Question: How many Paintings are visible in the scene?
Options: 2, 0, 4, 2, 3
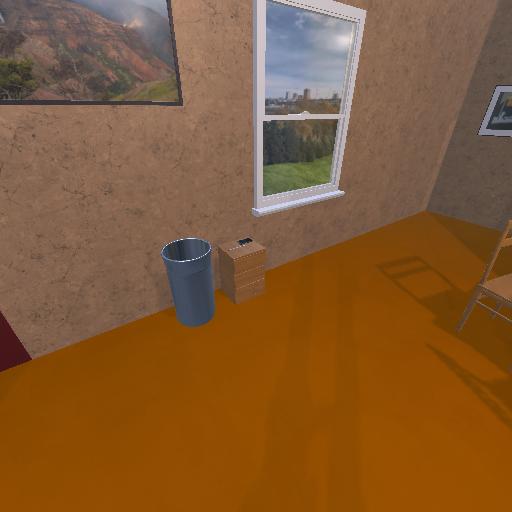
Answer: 2